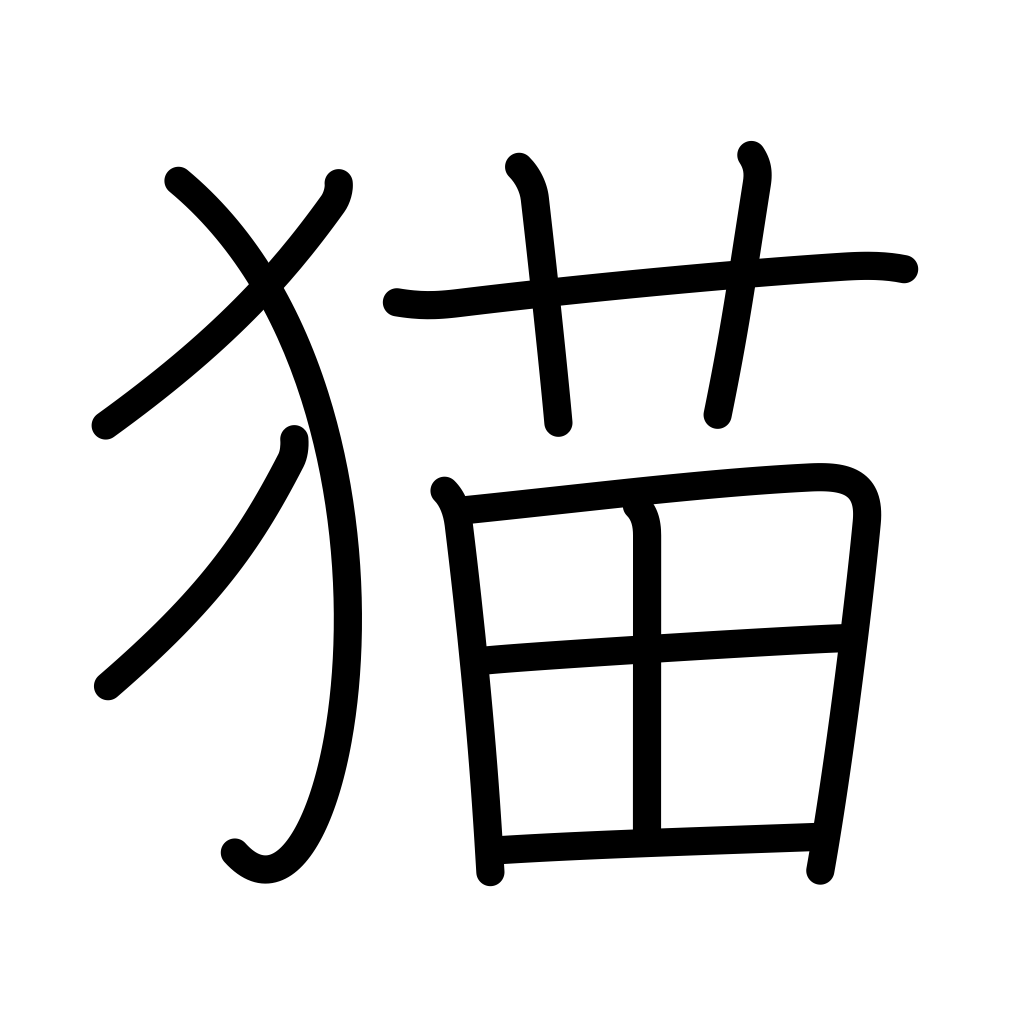
Meaning: cat